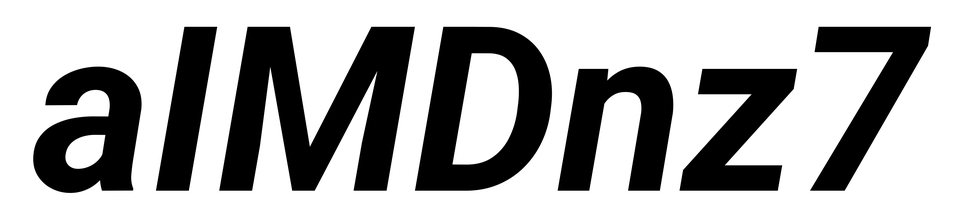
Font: Roboto-Italic_Bold_Italic